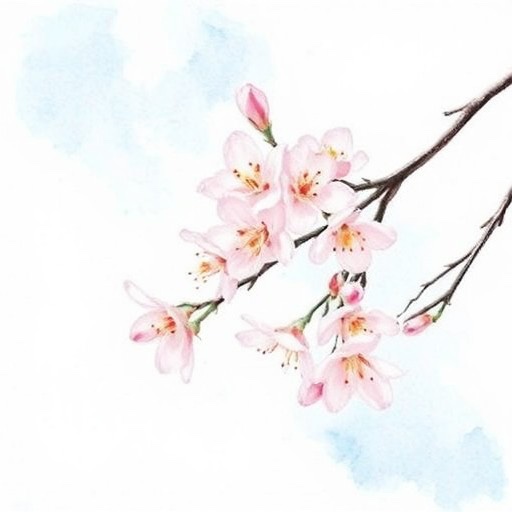
Category: Spring